Interaction volume radius: 5 \u00c5
Interaction volume height: 40 \u00c5
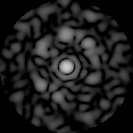
Disorder parameter: 0.6798